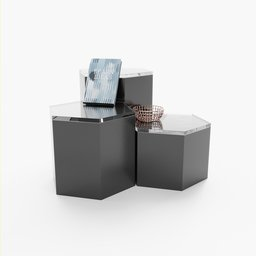
Label: furniture